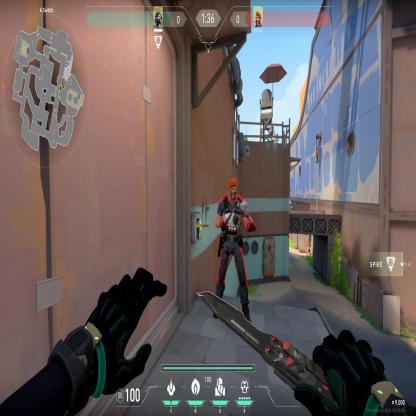
Label: enemy